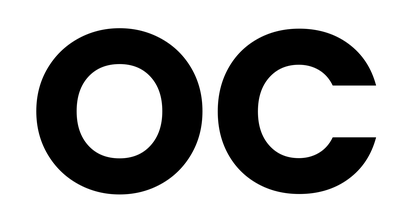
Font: Poppins-Bold